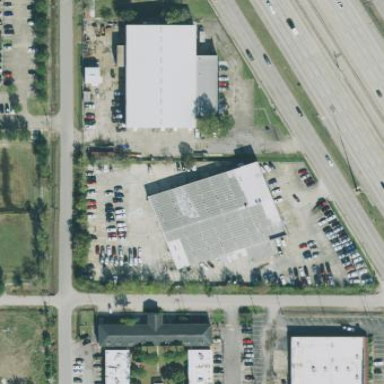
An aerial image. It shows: Building housing car shop.